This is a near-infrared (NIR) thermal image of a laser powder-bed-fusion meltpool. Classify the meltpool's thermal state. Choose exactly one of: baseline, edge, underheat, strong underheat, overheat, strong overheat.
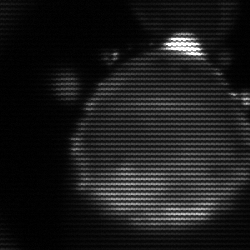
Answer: edge